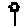
Label: flower